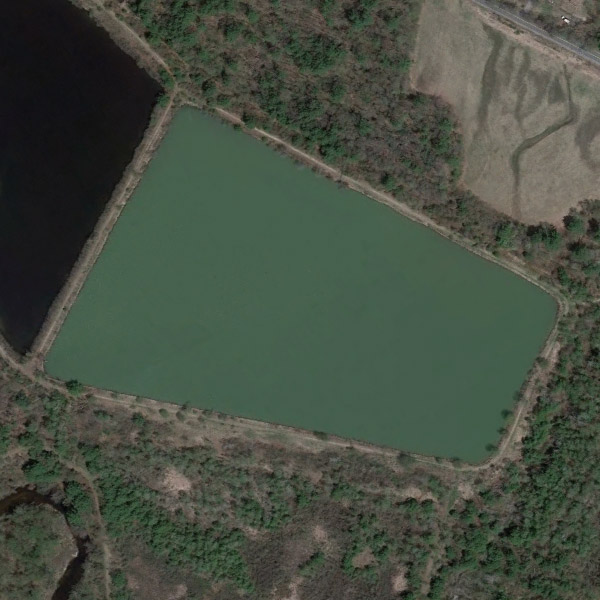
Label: Pond